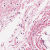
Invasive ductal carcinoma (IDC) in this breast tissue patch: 0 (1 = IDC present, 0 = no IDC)